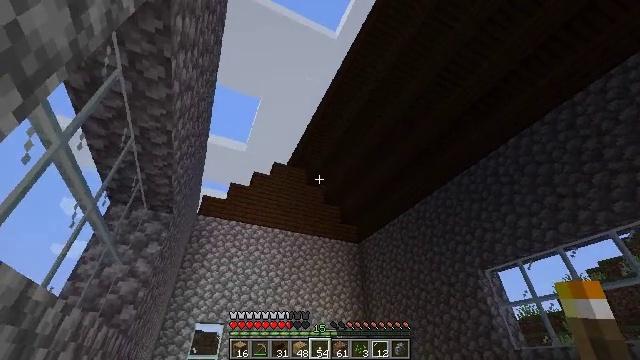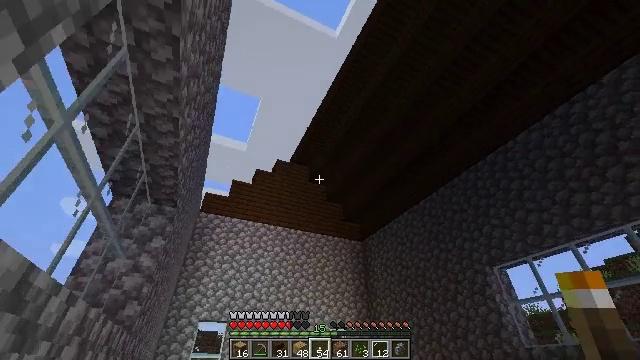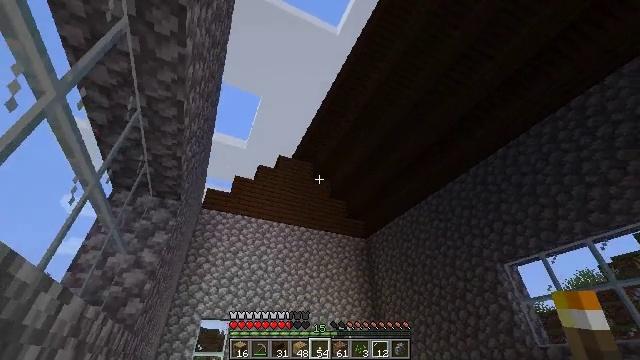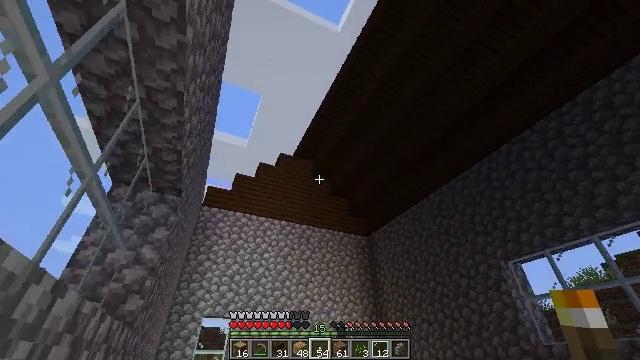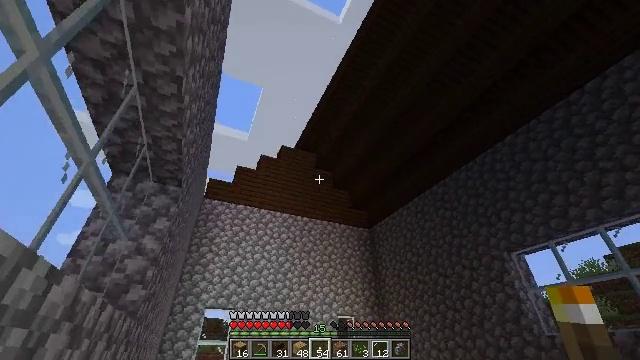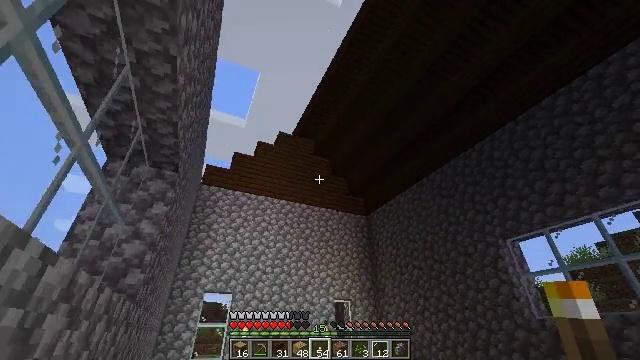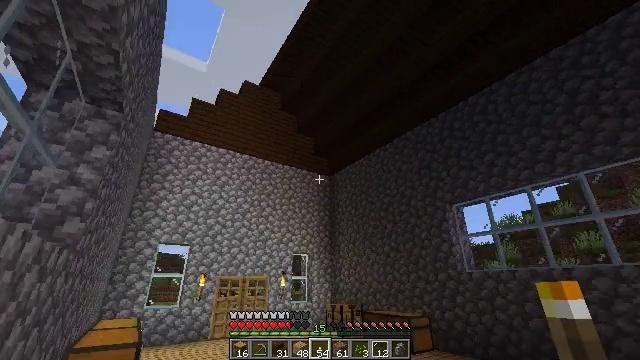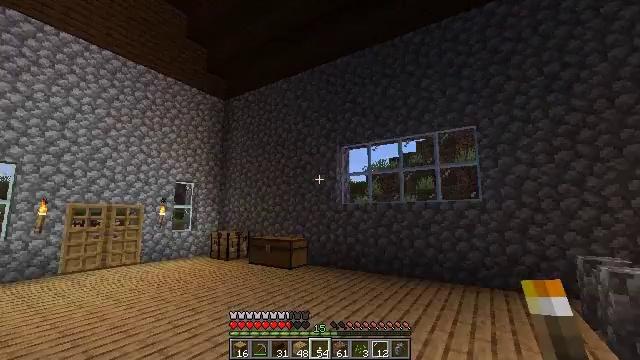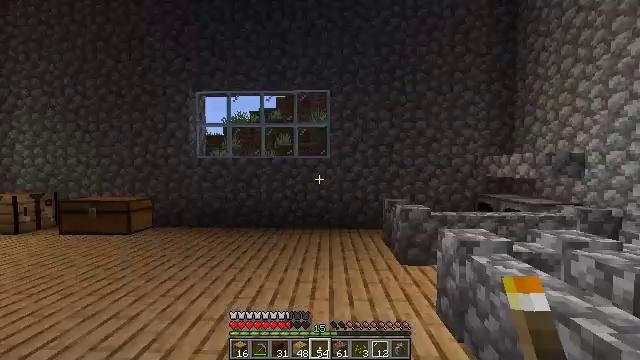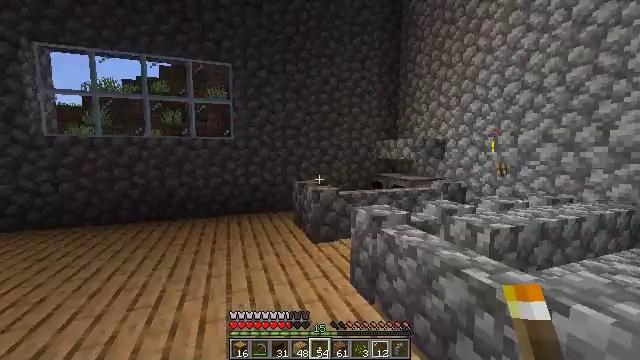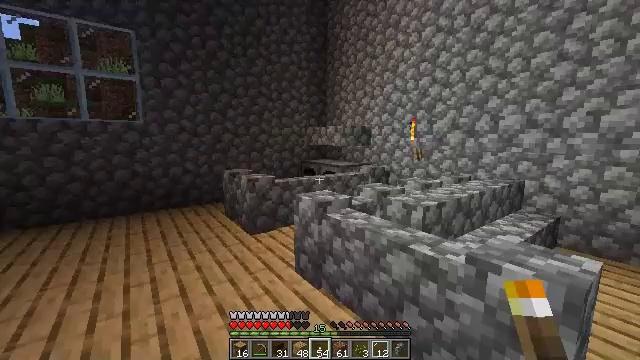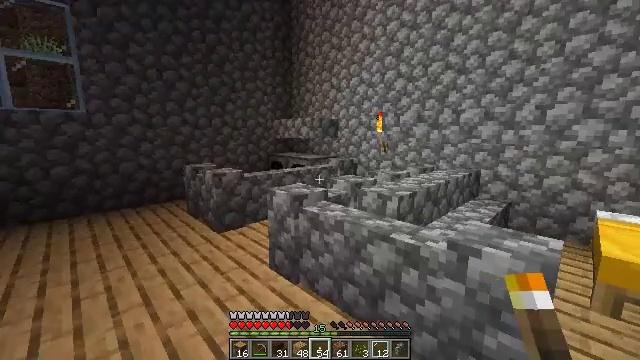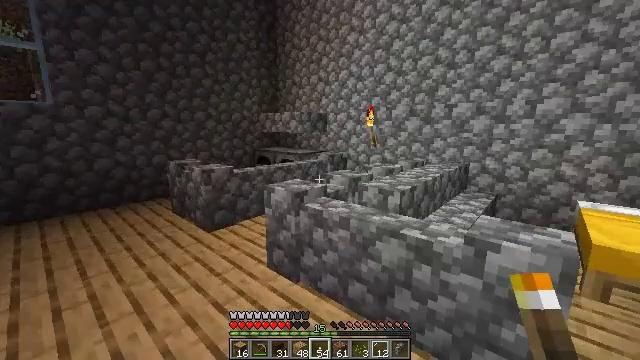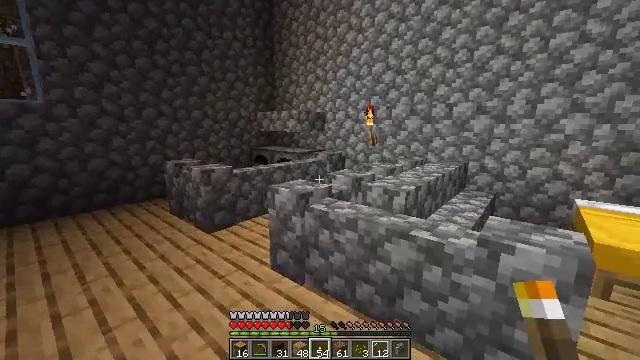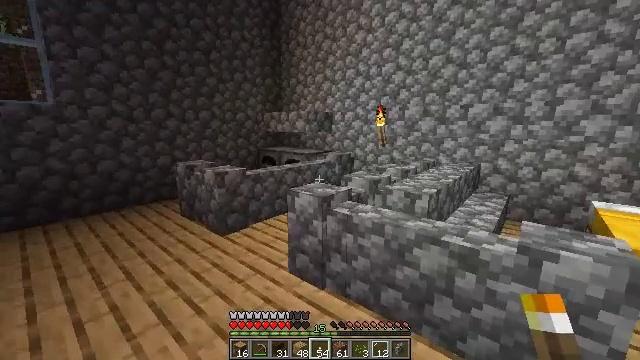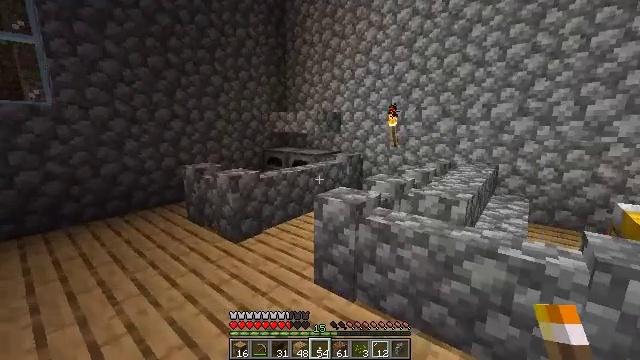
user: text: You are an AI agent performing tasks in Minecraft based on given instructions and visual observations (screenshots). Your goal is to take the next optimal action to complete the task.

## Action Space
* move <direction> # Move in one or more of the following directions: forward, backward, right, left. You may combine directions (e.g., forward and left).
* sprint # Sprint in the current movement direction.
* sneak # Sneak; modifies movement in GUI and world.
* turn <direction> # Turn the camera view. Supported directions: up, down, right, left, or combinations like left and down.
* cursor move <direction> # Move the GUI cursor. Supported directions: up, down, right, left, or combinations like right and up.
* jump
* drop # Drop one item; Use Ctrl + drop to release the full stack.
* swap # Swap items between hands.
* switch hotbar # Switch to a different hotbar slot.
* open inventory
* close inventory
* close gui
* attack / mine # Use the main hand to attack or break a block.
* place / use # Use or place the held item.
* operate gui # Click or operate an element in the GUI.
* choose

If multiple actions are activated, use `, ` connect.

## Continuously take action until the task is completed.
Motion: motion action
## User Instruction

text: Use the crafting table to make a cobblestone slab.
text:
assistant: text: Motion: move forward and move left
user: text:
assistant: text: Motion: move forward
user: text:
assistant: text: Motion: no_op
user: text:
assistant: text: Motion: turn down
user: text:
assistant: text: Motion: turn down
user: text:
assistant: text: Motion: move forward, turn right and down
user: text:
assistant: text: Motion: move forward and move left, turn right and down
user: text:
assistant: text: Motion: move forward and move left, turn right and down
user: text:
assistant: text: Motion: move forward and move left, turn right and down
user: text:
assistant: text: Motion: move forward and move left, turn right and down
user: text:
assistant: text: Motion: move forward and move left, turn right and down
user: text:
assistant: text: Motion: move left, turn right and down
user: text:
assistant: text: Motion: move left, turn right
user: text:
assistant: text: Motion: move forward and move left
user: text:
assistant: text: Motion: move forward and move left, turn right
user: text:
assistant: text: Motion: move forward and move left, turn right and down
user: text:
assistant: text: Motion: move forward and move left, turn right and down
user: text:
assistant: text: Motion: move forward and move left, turn right
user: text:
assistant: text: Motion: move forward and move left, turn right
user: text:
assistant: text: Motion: move forward and move left, turn right
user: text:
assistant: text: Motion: move forward and move left, turn right
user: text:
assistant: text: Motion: move left, turn right
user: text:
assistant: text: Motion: move left
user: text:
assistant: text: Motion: move left, turn right
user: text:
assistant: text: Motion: move left, turn right
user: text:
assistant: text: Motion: turn right and up
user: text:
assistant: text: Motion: no_op
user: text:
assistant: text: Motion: no_op
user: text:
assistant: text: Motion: no_op
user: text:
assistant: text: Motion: turn up